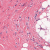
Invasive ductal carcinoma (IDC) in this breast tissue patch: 0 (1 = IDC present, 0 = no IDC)